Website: macys
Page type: gifting
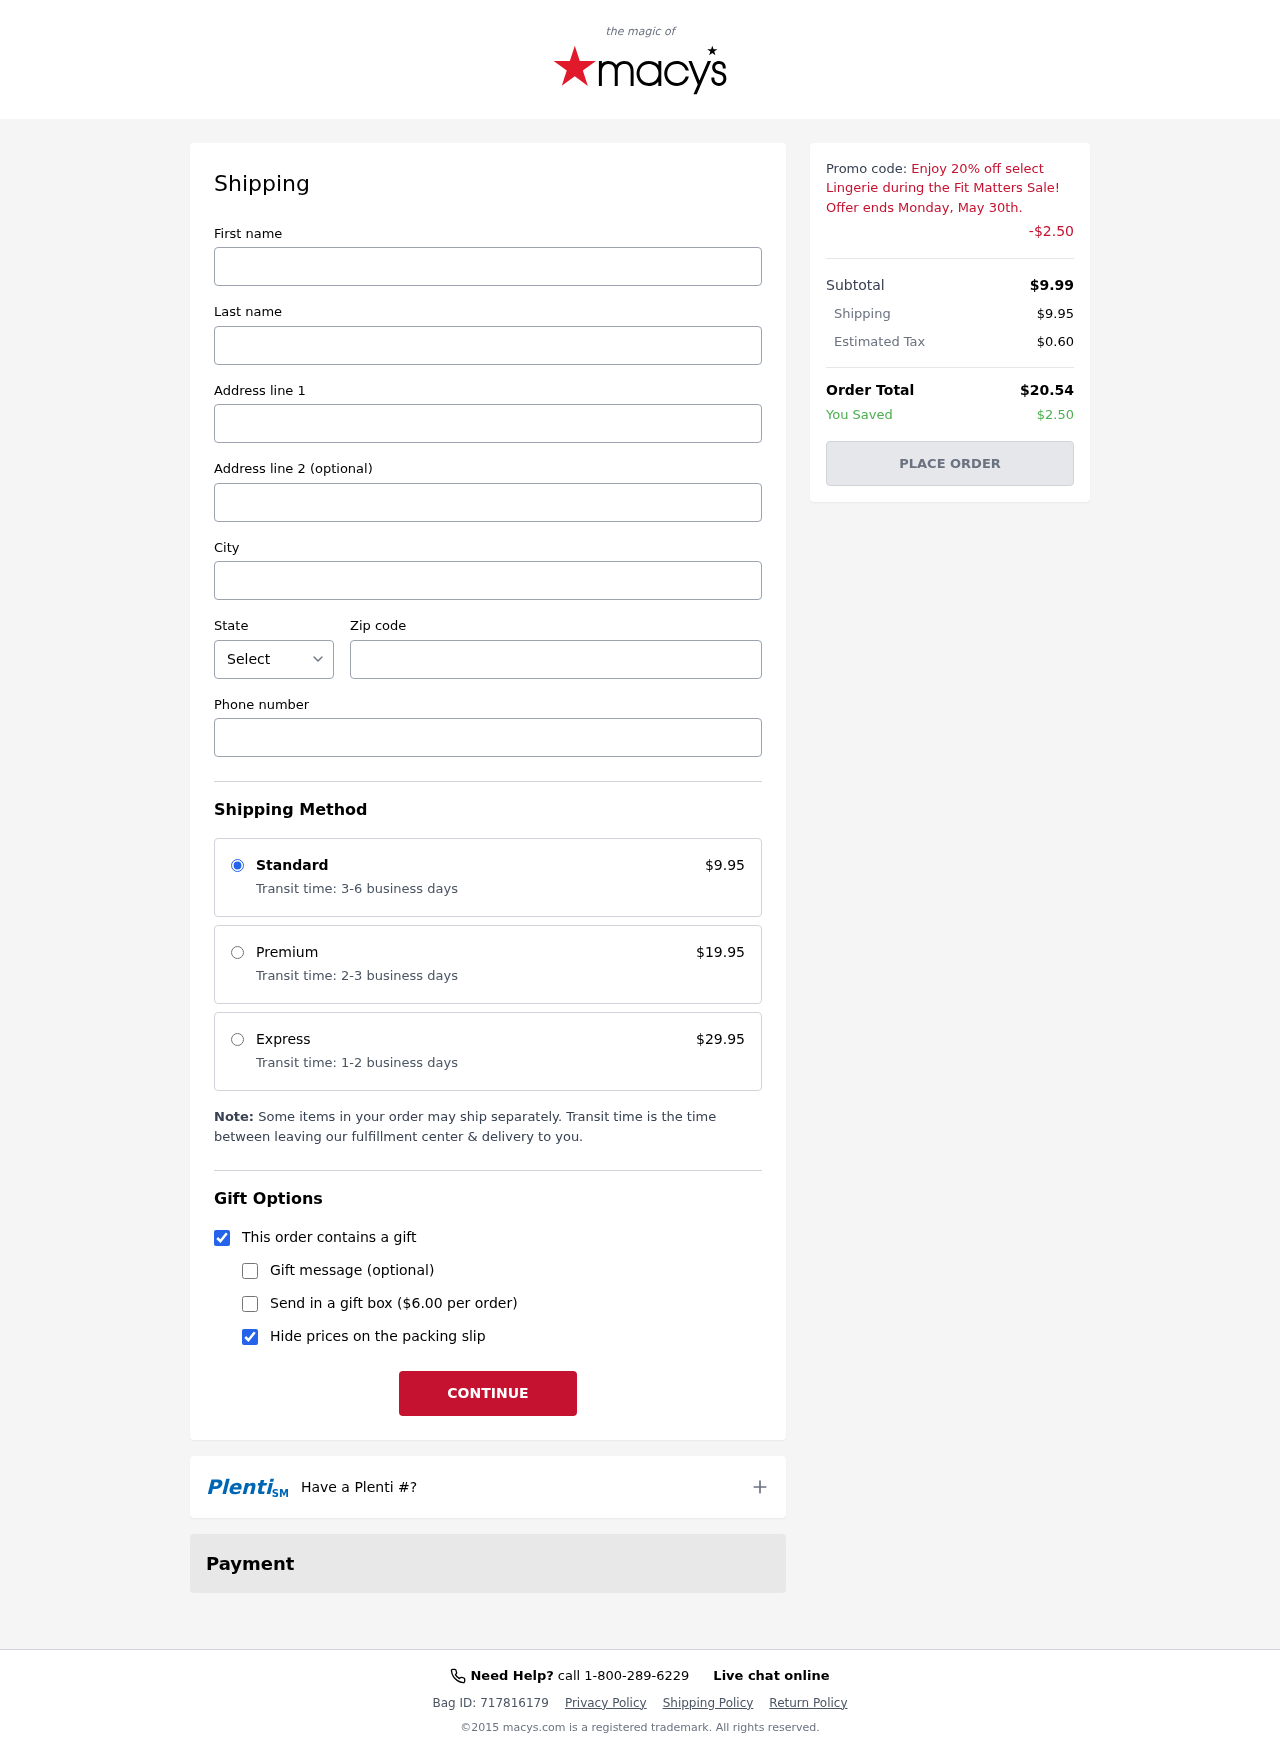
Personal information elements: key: PII_CITY
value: New Alexisberg
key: PII_FIRSTNAME
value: Jenna
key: PII_LASTNAME
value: Holden
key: PII_PHONE
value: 7667456104
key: PII_POSTCODE
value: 41776
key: PII_STATE_ABBR
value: KS
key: PII_STREET
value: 4056 Stephanie Crest
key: PII_STREET2
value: Suite 847
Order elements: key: ORDER_SHIPPING_COST
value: $9.95
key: ORDER_DISCOUNT
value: -$2.50
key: ORDER_SUBTOTAL
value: $9.99
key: ORDER_TAX
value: $0.60
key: ORDER_TOTAL
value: $20.54
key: ORDER_SAVINGS
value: $2.50